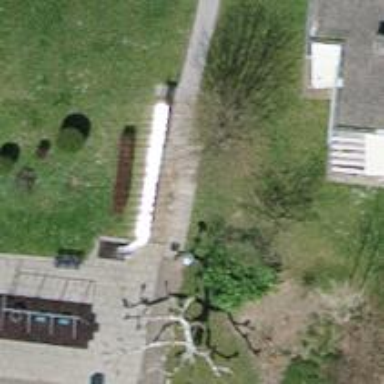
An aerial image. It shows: Playground with slide.